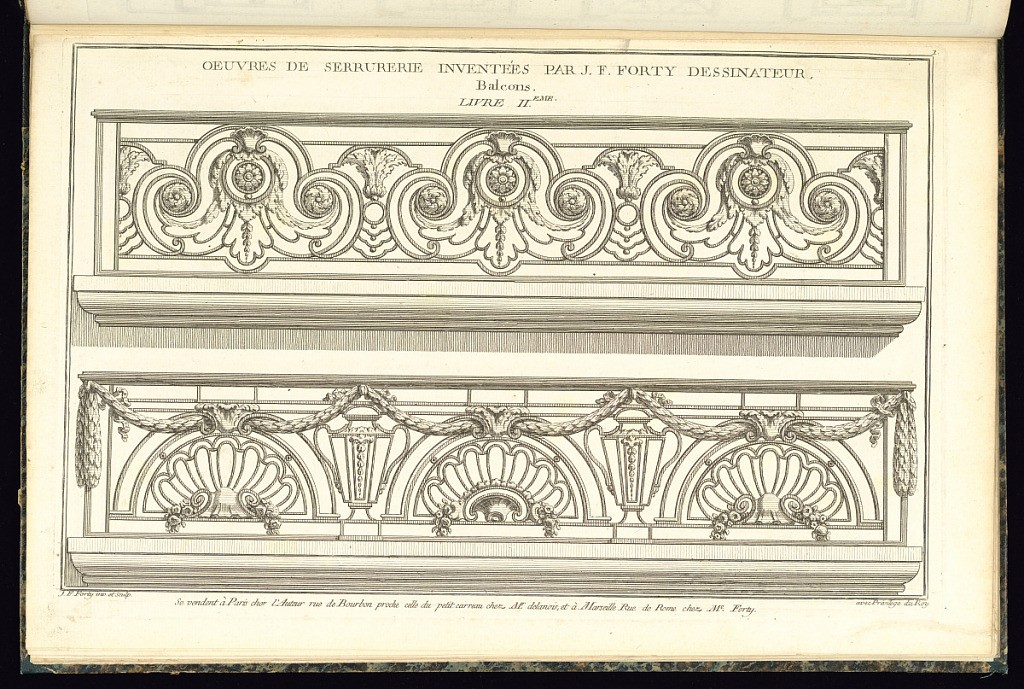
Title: Title Page and Balcony Balustrade Designs
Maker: Jean François Forty, active 1775 – 1790
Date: late 18th century
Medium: Etching and engraving on laid paper
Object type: Print
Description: Title page and designs for two ornamental ironwork balcony balustrades featuring neoclassical motifs and ornament - rosettes, scrolling leaves (rinceaux), foliate scrolls, fleurons, flowers, shells, vases, c-scrolls, and festoons of laurel leaves. The title of the series is lettered above. The plate is numbered and signed.